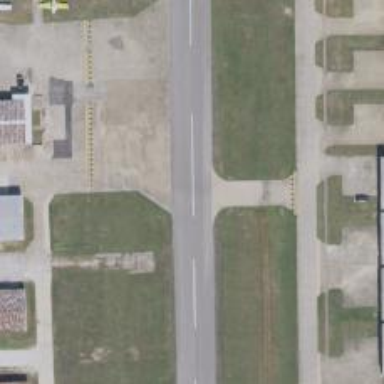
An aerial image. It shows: Asphalt runway at the airport.